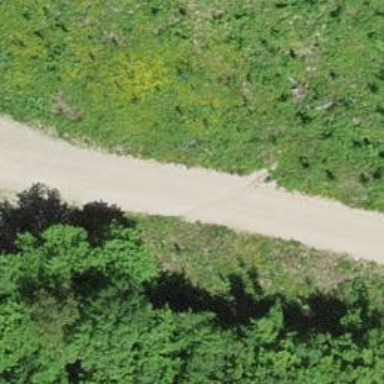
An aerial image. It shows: Gravel track with grade 3 tracktype.